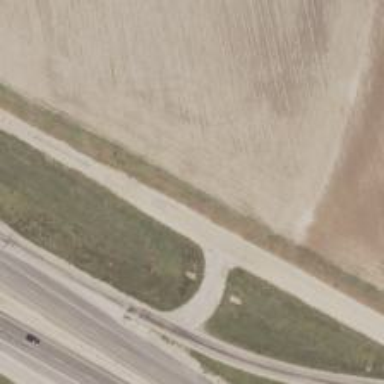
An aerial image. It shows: Unclassified road with asphalt surface.